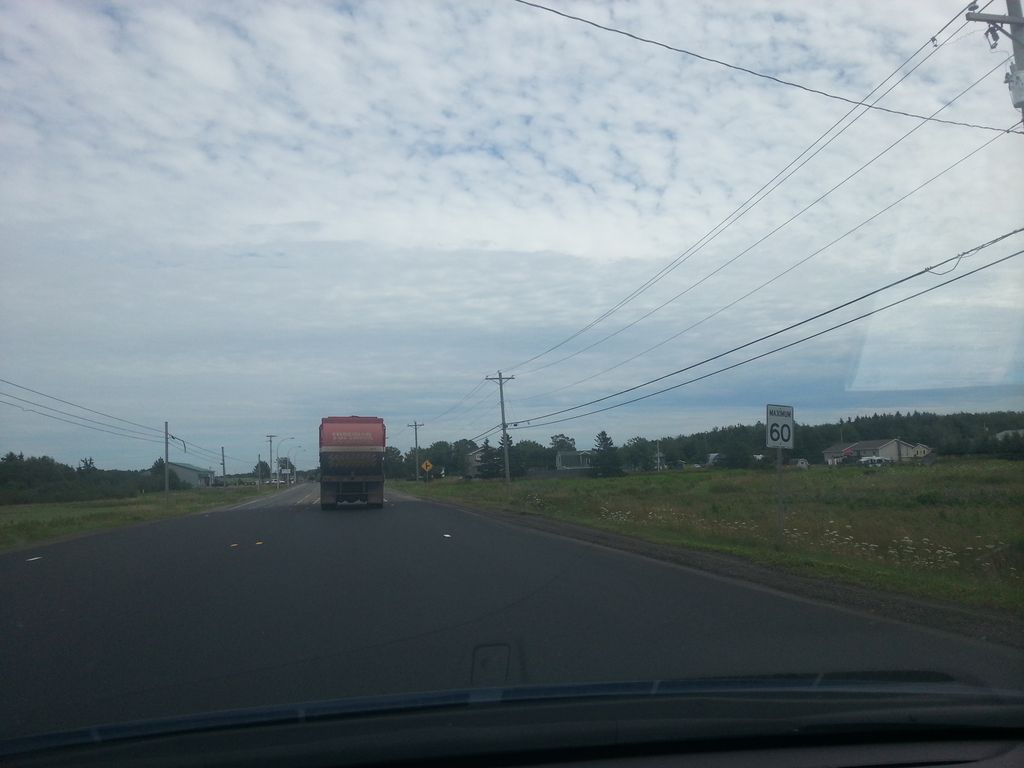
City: charlottetown